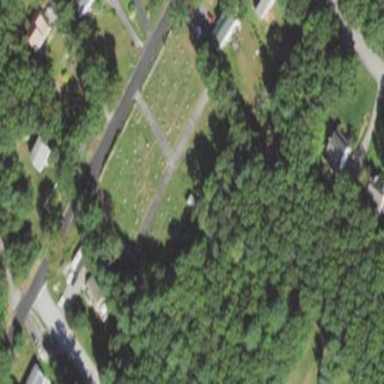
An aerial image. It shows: Grave yard.